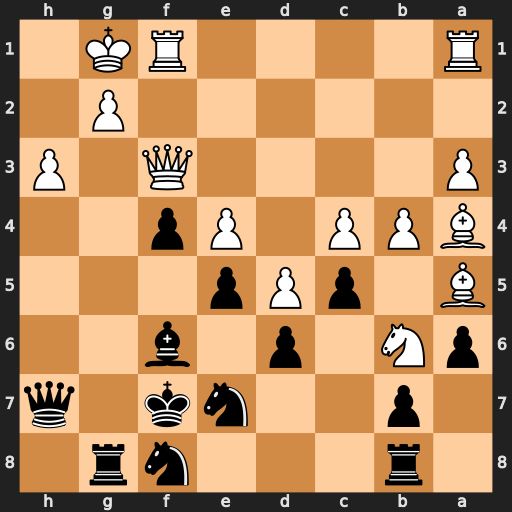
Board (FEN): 1r3nr1/1p2nk1q/pN1p1b2/B1pPp3/BPP1Pp2/P4Q1P/6P1/R4RK1
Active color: b
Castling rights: -
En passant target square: -
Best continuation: Rg3 Qxg3 fxg3